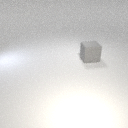
large gray rubber cube